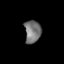
Tissue: lung
Cell type: Endothelial cells
Senescence score: 0.1823
Nuclear area (px): 369
Mean DAPI intensity: 115.149